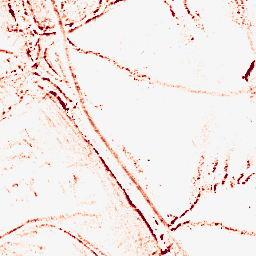
Category: morphological
Decomposition family: morphological_square
Decomposition parameters: operation: opening
size: 5
Upsampling method: sinc_hamming
Upsampling parameters: scale: 4
kernel_size: 8
Upsampling scale: 4